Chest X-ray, PA view. Patient: 65 years old, sex M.
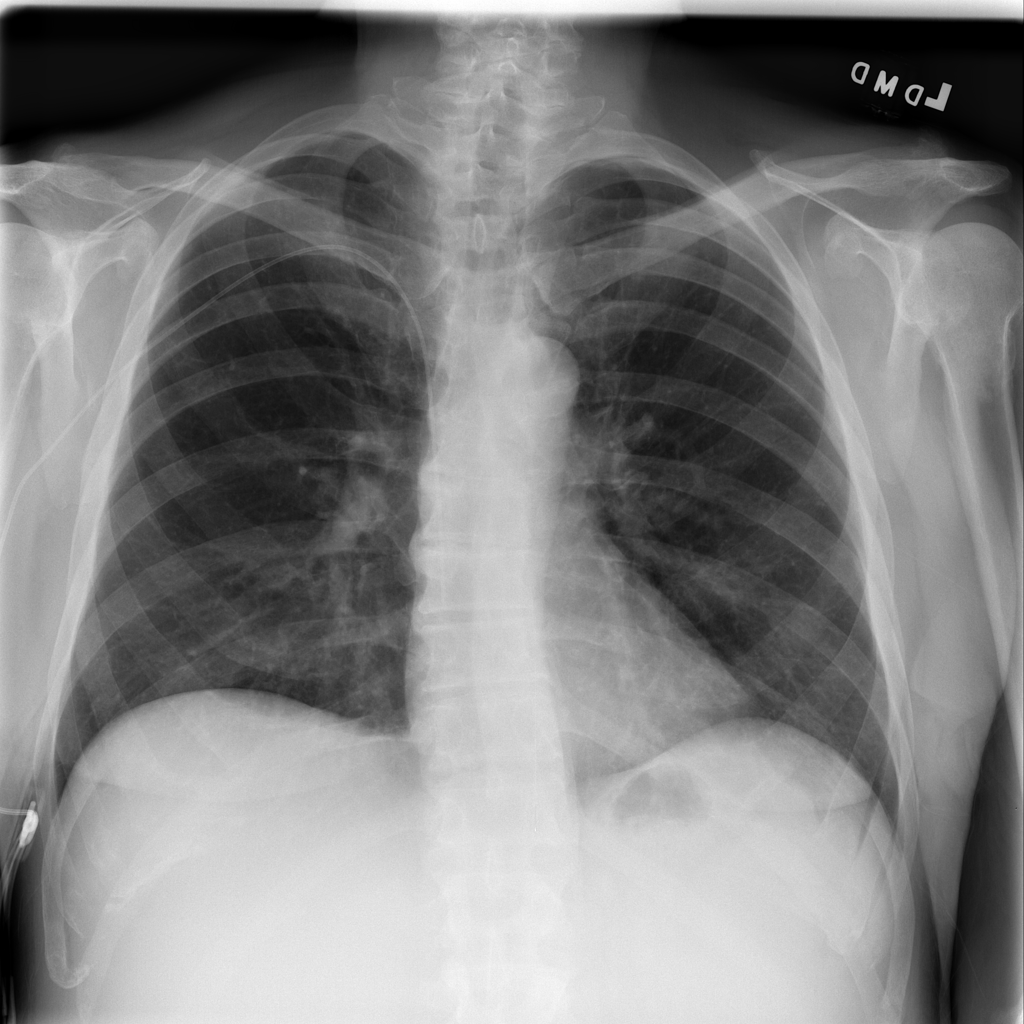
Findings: No Finding